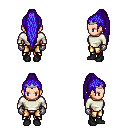
a pixel art fantasy rpg character, female body template, human, light skin, white long-sleeve shirt, gold greaves, blue extra-long topknot hairstyle, silver tiara, metal gloves, black shoes, four views (front, back, left, right), 2x2 character sprite sheet, small pixel art, hard edges, no anti-aliasing